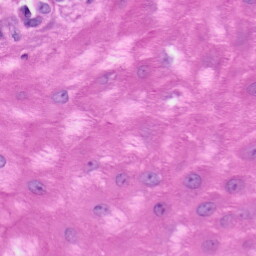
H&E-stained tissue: Skin